Aerial crown-view tile of a tropical tree (Barro Colorado Island, Panama), acquired 20250915:
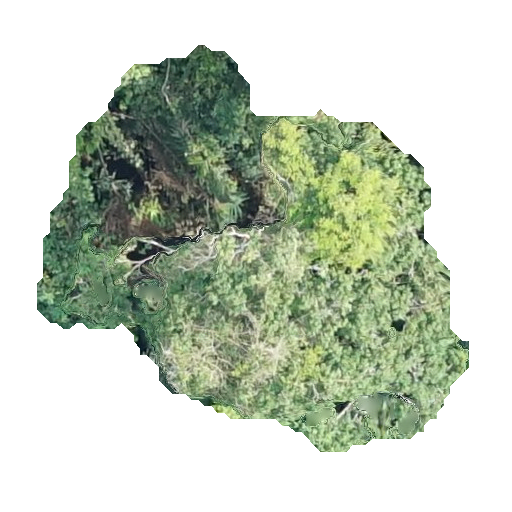
Species: Handroanthus guayacan
GBIF accepted scientific name: Handroanthus guayacan
Crown area: 163.379 m²